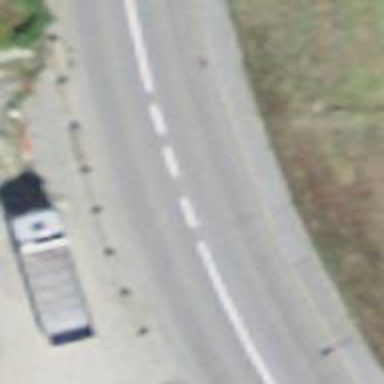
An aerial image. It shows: Asphalt surface.